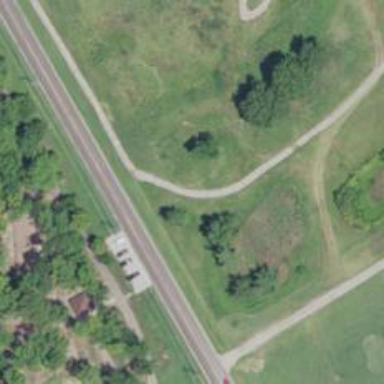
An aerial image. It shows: Path for golf carts.